Question: I have inserted indian rupee in database table. But still i don't know, why in store front currency drop-down indian rupee currency is not displayed. Please let me know hot to add a specific currency ? Thanks in Advance

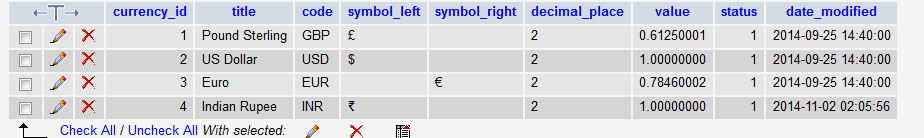
Answer: Since you've added this in the database instead of through the admin, it's likely that the cache file still exists for the currencies. Go to the '/system/cache/' directory and find any files starting 'cache.currency' and delete them. Alternatively just edit the currency in the store admin. This is actually how you should do this, not mess around with the database tables